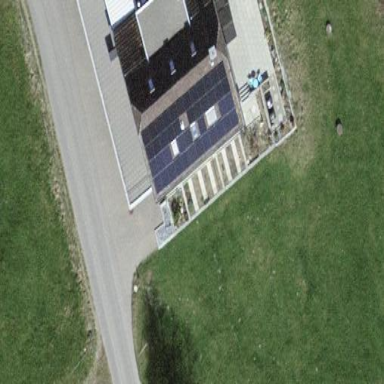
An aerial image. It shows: Solar photovoltaic panel generator.